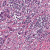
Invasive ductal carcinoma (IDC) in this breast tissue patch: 1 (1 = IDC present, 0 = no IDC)